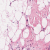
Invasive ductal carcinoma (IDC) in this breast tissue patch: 0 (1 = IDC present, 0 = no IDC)